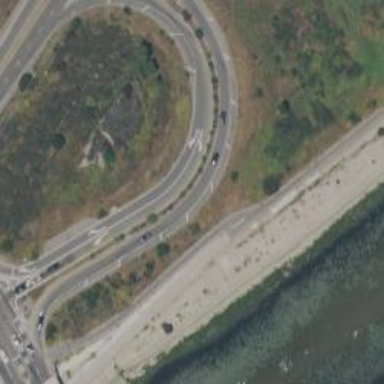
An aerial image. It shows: Primary link highway.